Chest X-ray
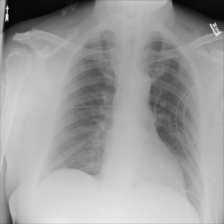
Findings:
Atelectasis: negative
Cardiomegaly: negative
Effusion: negative
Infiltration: negative
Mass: negative
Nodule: negative
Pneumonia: negative
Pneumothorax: negative
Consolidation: negative
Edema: negative
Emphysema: negative
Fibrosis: negative
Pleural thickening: negative
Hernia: negative